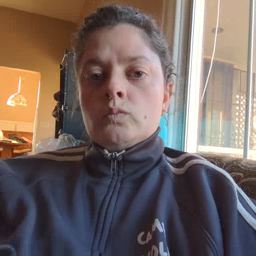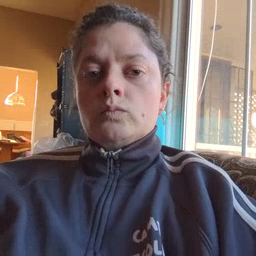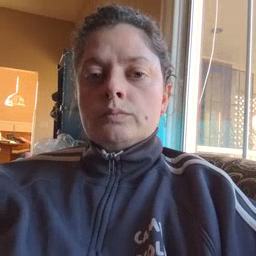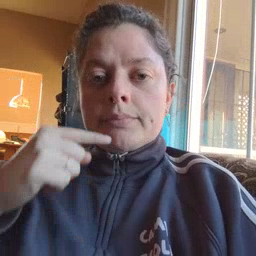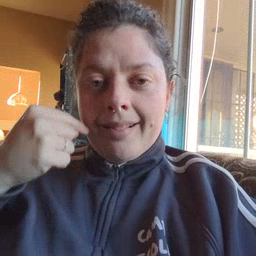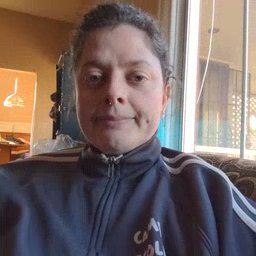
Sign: smile